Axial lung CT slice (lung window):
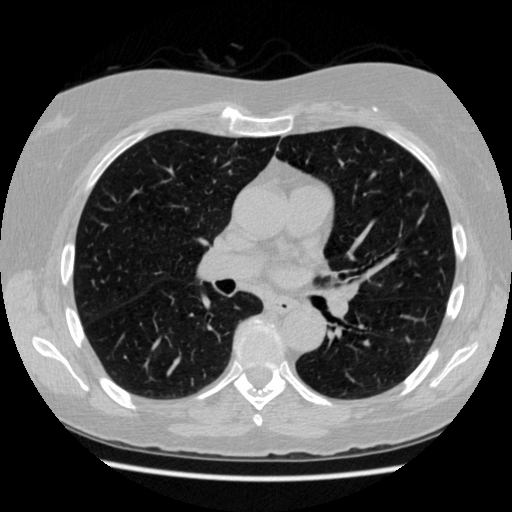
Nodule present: no